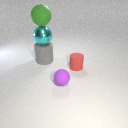
large gray rubber cylinder to the left of small red rubber cylinder